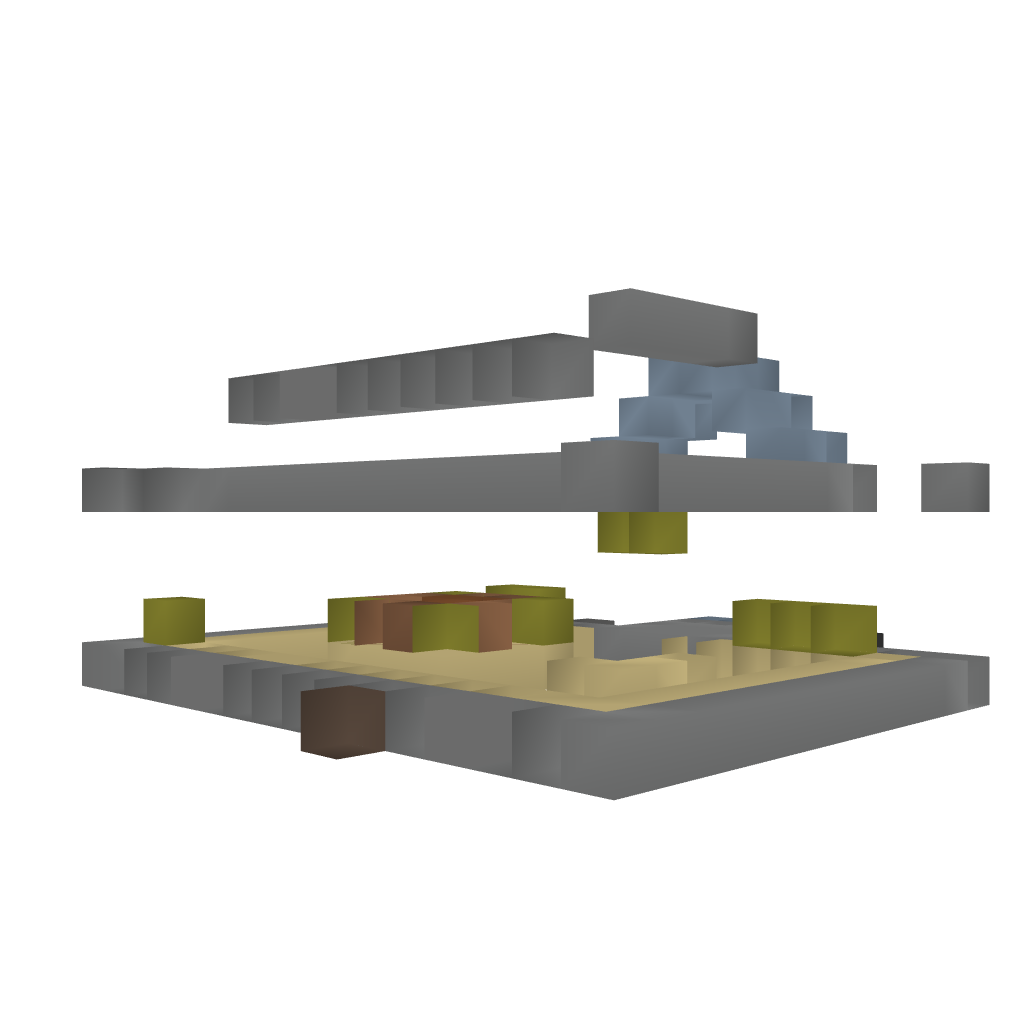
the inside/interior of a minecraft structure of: Lost in a Book Library